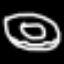
Label: donut